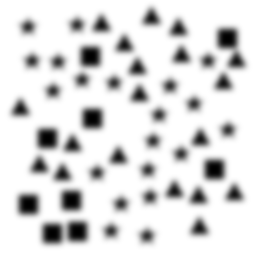
Squares: 9
Triangles: 19
Stars: 20
Total shapes: 48